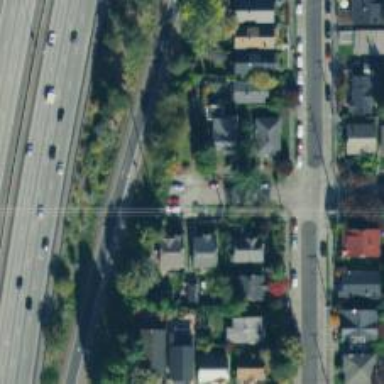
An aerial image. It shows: Residential road with separate sidewalk.